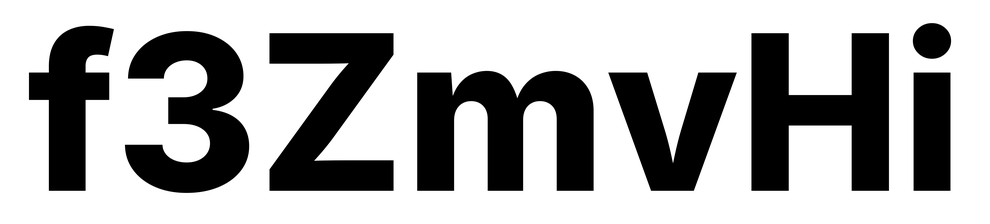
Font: Inter_ExtraBold